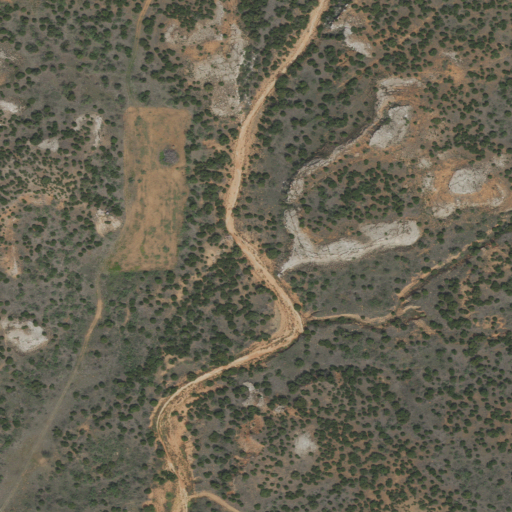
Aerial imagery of valley in Texas named Buffalo Arroyo containing shrub and grassland